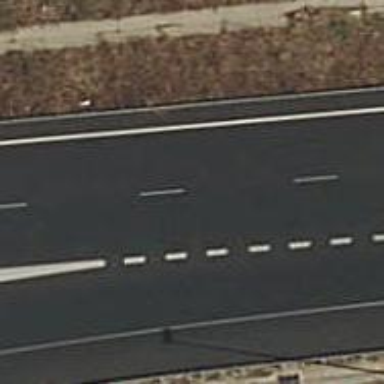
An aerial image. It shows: Trunk link road with asphalt surface.